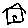
Label: house